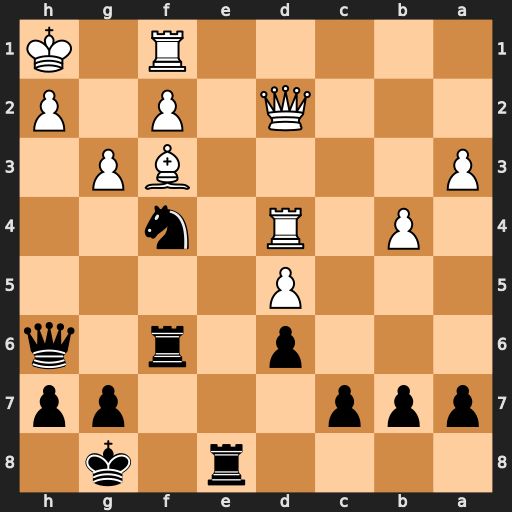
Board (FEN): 4r1k1/ppp3pp/3p1r1q/3P4/1P1R1n2/P4BP1/3Q1P1P/5R1K
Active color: b
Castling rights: -
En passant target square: -
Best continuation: Qh3 Re1 Re2 Qxe2 Nxe2 Bg4 Nxg3+